You are looking at the envelope spectrum of a bearing's vibration signal. The marked vertical lines are the theoretical fault frequencies for the outer race, inner race, rolling elements, and cage. Based on the visible evidence, which condition applies: normal, inner_race, outer_race, ball?
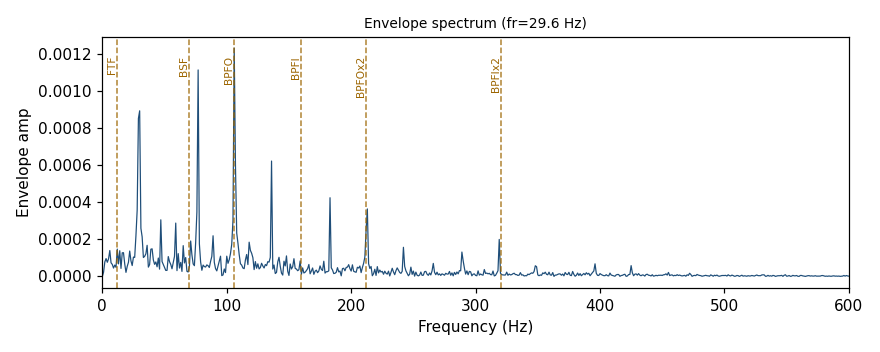
Answer: outer_race